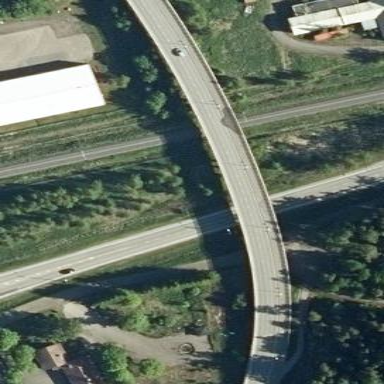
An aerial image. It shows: Man-made bridge.